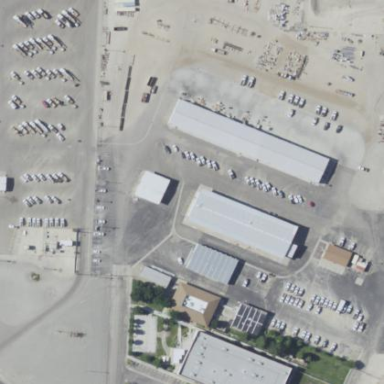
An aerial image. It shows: Commercial area.